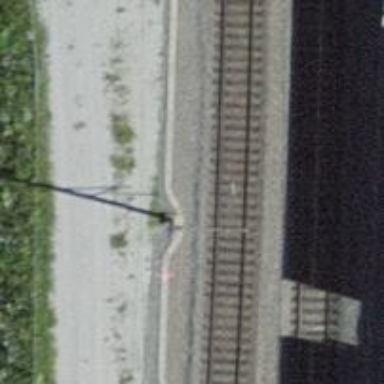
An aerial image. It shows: Railway switch.